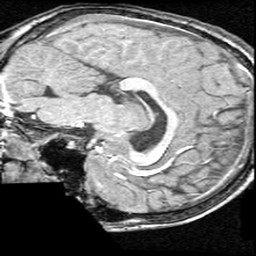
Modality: T1w
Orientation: sagittal
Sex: male
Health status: ill
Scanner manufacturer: ge
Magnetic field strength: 1.5 T
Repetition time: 21 s
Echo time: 0.008 s